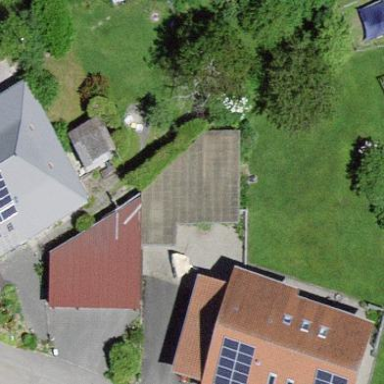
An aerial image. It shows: View of roof of building.